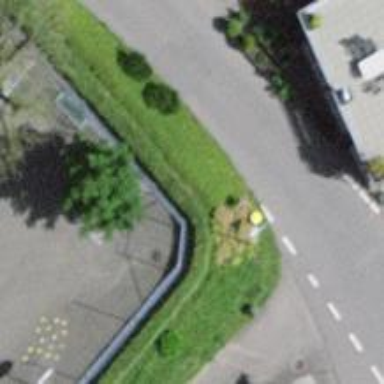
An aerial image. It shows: Hedge barrier.